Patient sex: F
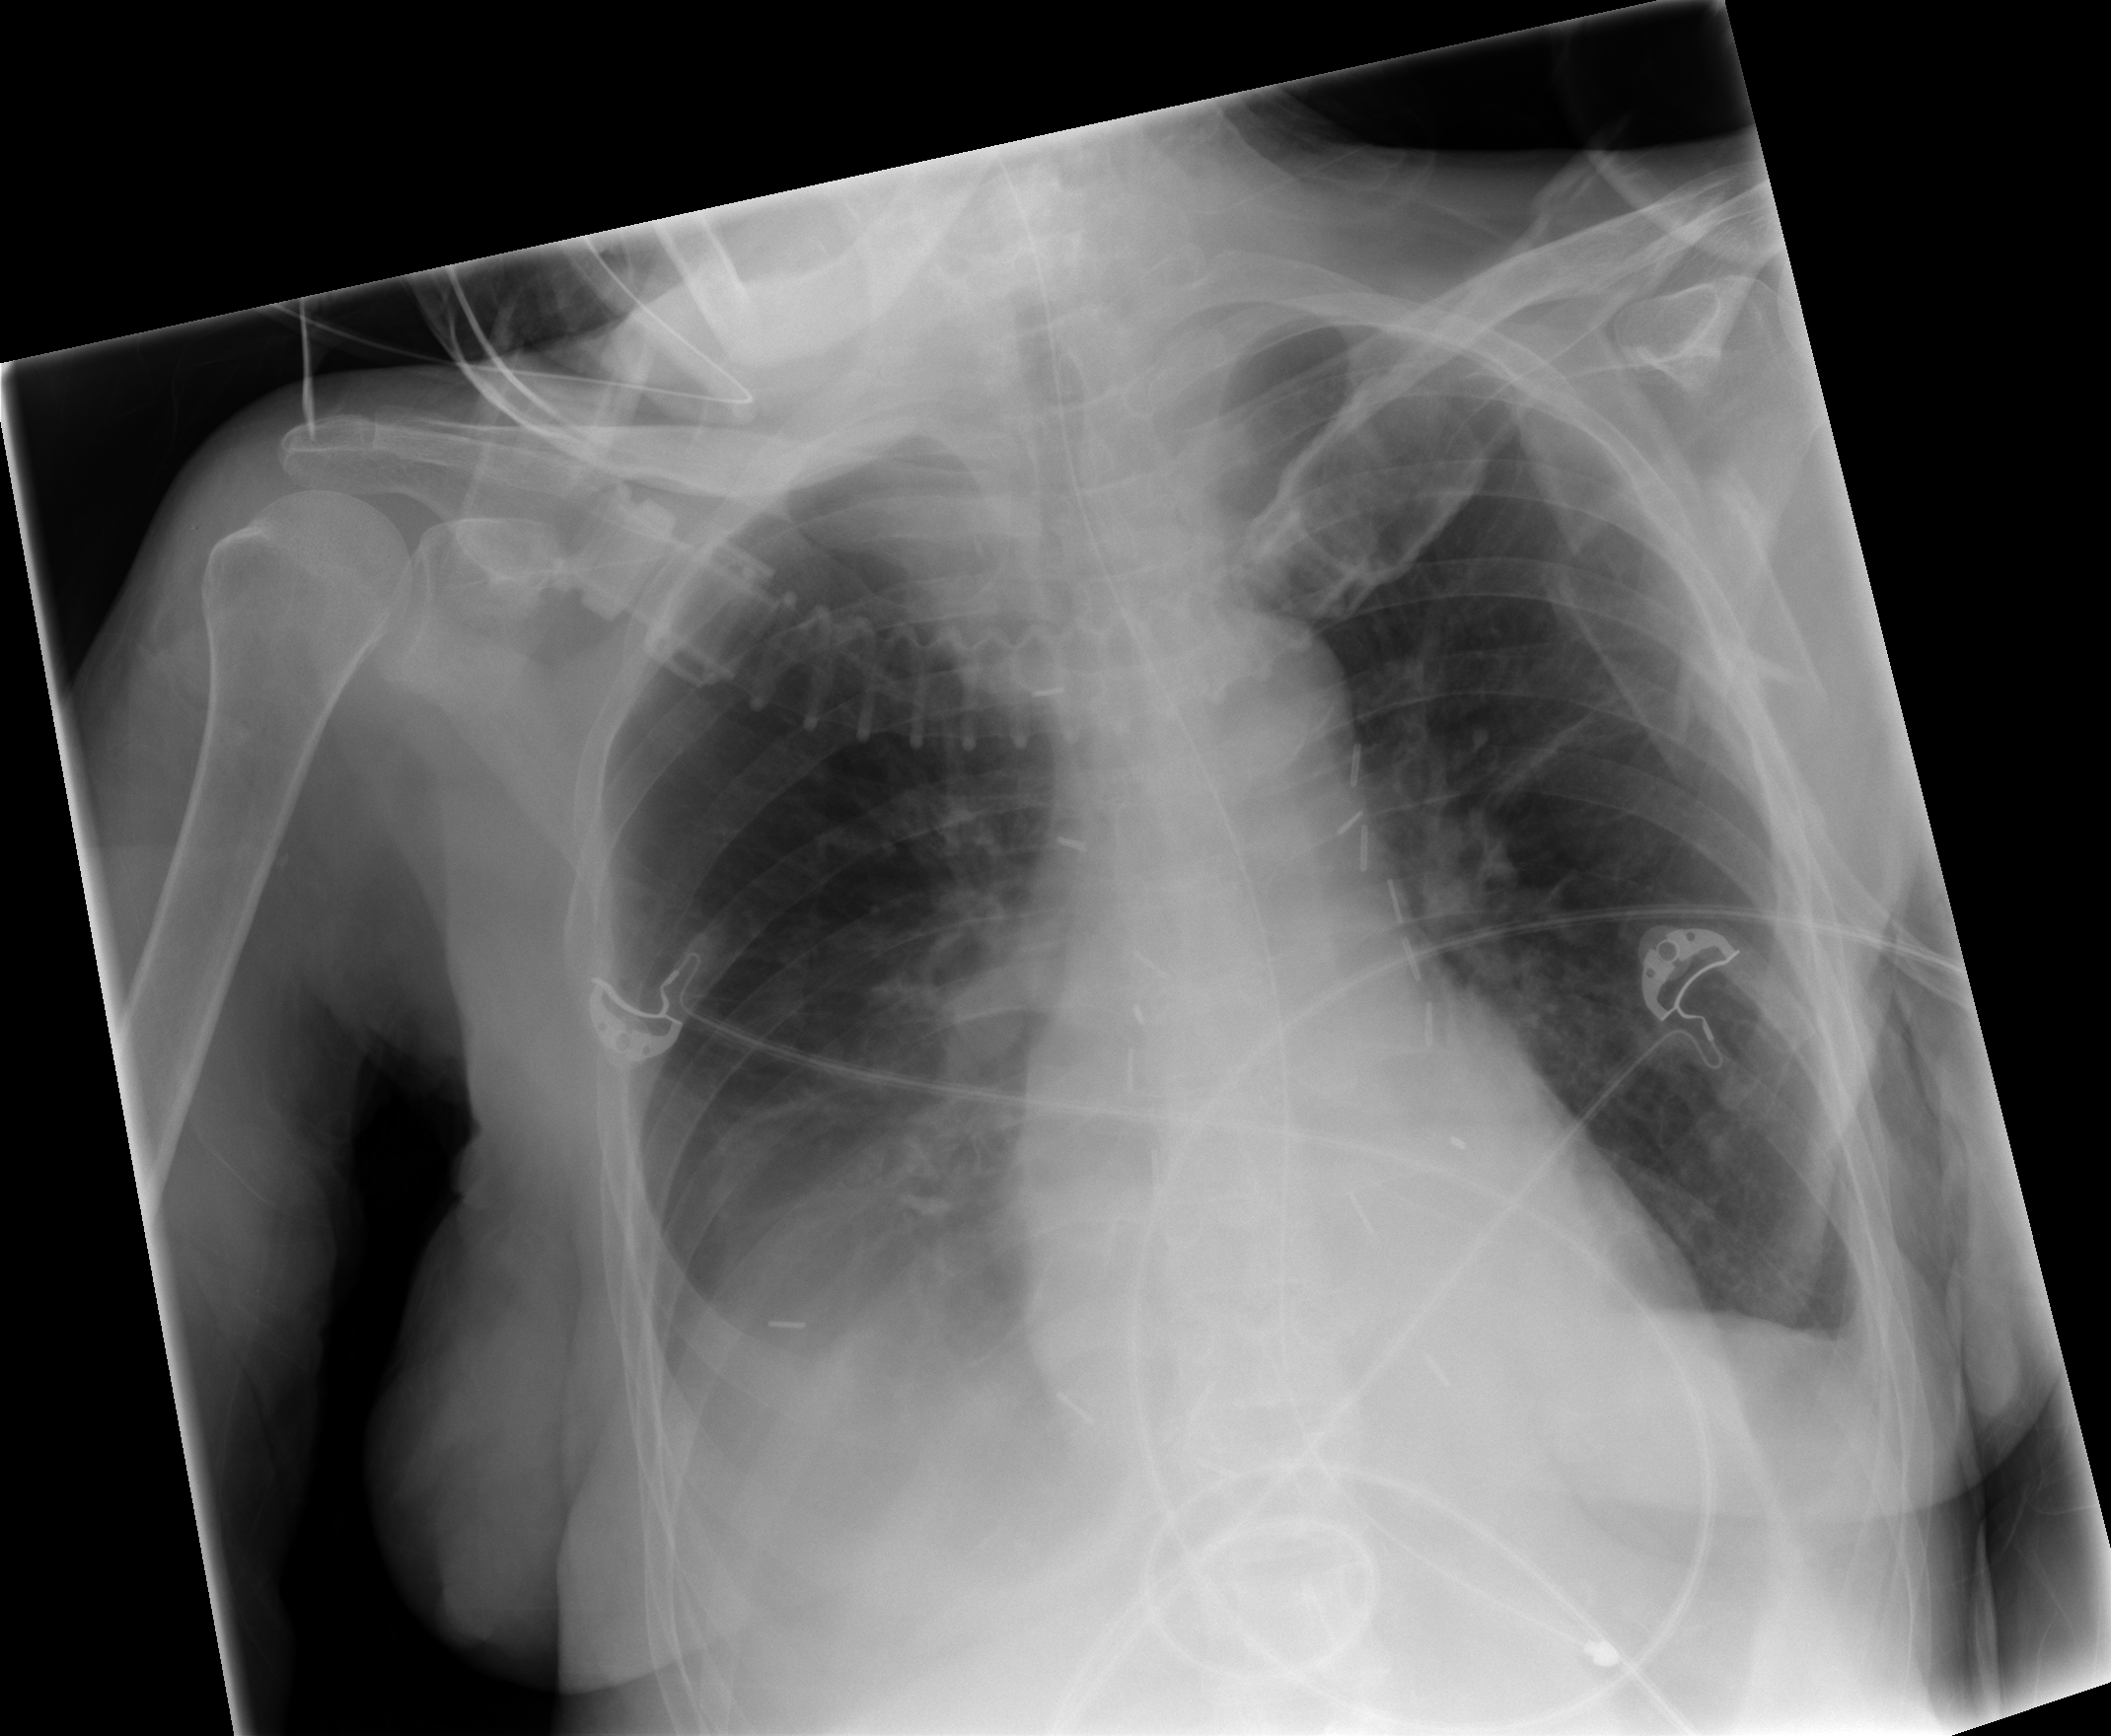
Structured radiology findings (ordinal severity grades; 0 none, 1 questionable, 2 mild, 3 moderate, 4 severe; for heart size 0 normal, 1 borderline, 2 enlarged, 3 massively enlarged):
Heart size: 0
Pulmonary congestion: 0
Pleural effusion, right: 2
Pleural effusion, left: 1
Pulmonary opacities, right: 0
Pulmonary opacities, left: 0
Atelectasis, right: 2
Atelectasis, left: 1